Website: home-depot
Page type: billing-address
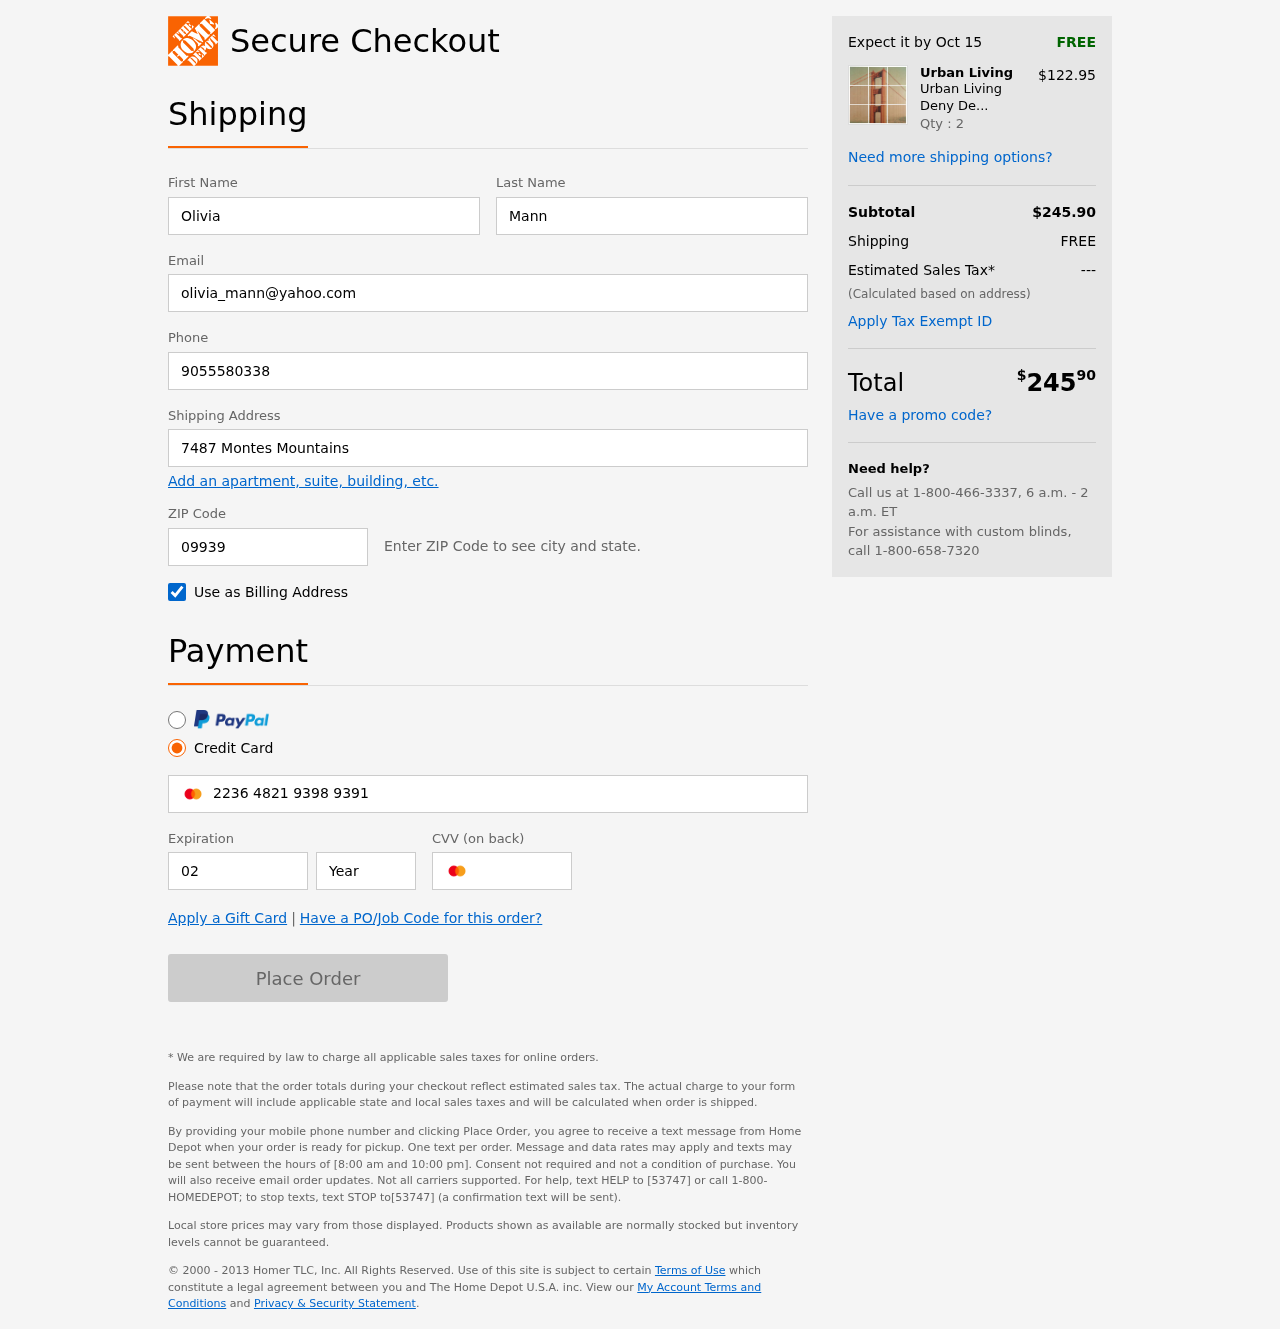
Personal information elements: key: PII_FIRSTNAME
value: Olivia
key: PII_LASTNAME
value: Mann
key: PII_EMAIL
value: olivia_mann@yahoo.com
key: PII_PHONE
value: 9055580338
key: PII_STREET
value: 7487 Montes Mountains
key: PII_POSTCODE
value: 09939
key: PII_CARD_NUMBER
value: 2236 4821 9398 9391
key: PII_CARD_EXPIRY_MONTH
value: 02
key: PII_CARD_CVV
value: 265
Product elements: key: PRODUCT1_BRAND
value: Urban Living
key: PRODUCT1_NAME
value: Urban Living Deny Designs 51865-wwmr01 Wall Art
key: PRODUCT1_PRICE
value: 122.95
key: PRODUCT1_QUANTITY
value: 2
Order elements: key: ORDER_DELIVERY_DATE
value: Oct 15
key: ORDER_SUBTOTAL
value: $245.90
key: ORDER_SHIPPING_COST
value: FREE
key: ORDER_TAX
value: ---
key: ORDER_TOTAL2
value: $24590